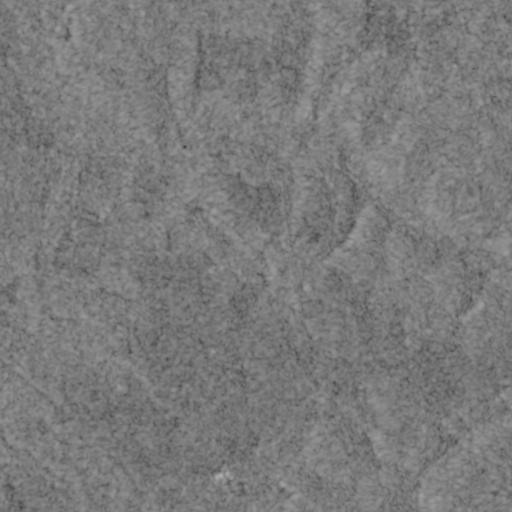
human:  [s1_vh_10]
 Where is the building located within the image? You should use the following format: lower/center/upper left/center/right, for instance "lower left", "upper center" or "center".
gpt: The building is located in the lower center of the image.
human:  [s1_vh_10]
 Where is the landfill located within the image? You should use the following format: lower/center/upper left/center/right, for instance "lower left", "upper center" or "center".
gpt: There is no landfill in the image.

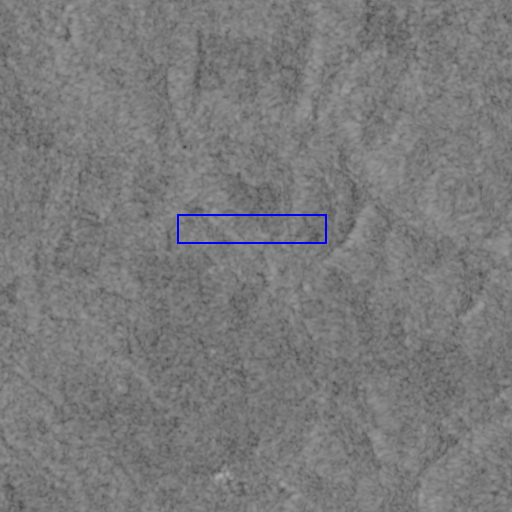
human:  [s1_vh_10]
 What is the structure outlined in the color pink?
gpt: There is no pink outline.
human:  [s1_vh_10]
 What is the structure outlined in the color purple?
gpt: There is no structure outlined in purple.